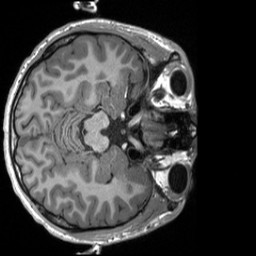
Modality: T1w
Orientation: axial
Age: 21
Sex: male
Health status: healthy
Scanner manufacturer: siemens
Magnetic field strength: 3 T
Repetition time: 2 s
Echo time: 0.00232 s